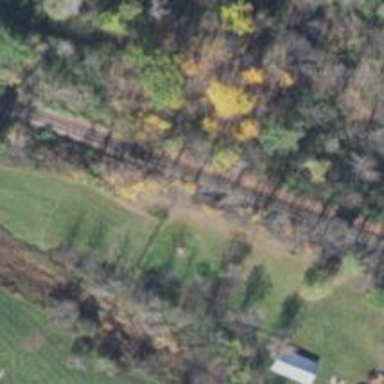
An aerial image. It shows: Railway track.